Field crop: maize
Growth stage: 2
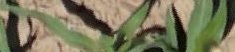
Species: maize